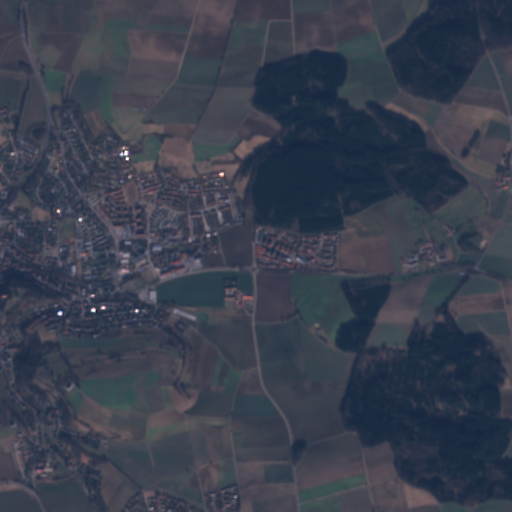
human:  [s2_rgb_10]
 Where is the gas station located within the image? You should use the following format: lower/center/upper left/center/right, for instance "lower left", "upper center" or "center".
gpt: The gas station is located in the center left of the image.
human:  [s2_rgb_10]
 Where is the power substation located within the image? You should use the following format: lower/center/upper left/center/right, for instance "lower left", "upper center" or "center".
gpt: The power substation is located in the center left of the image.
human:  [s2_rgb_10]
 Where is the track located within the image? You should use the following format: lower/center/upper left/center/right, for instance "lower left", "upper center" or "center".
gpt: The track is located in the center left of the image.
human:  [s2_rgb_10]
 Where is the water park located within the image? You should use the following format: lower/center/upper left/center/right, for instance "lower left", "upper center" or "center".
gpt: The water park is located in the lower left of the image.
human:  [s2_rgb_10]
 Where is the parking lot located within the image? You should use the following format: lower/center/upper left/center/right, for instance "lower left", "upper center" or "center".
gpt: There is no parking lot in the image.